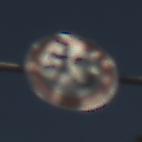
Verkehrszeichen: Geschwindigkeit70
Umgebung: Outdoor, Suburban
Tageszeit: MorningAfternoon
Wetter: Clear
Licht: Natural
Jahreszeit: NotSpecified
Kontrast: HighContrast